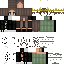
A female human skin with medium skin, wearing brown long hair dressed in a blue hoodie and black pants, featuring a closed mouth.